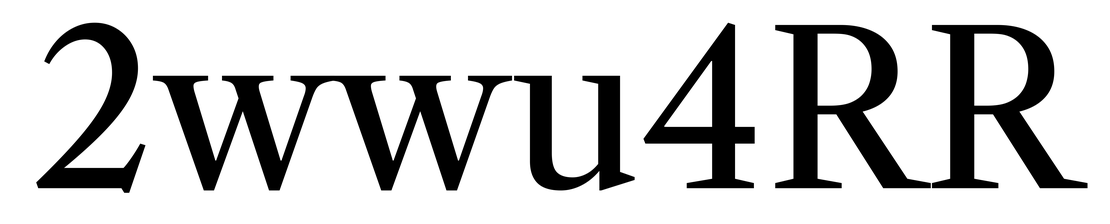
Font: LibreCaslonText_Regular